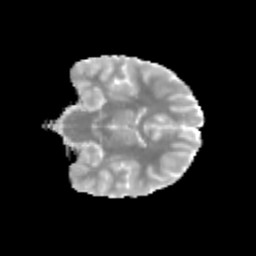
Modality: MD
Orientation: coronal
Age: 10
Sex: male
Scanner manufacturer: siemens
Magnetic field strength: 3 T
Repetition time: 3.8 s
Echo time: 0.07 s